Interaction volume radius: 10 \u00c5
Interaction volume height: 10 \u00c5
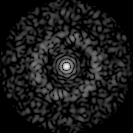
Disorder parameter: 0.8237